Here is the time-frequency representation (spectrogram) of a rolling-element bearing's vibration measurement. Classify the bearing condition as one of: normal, inner_race, outer_race, ball.
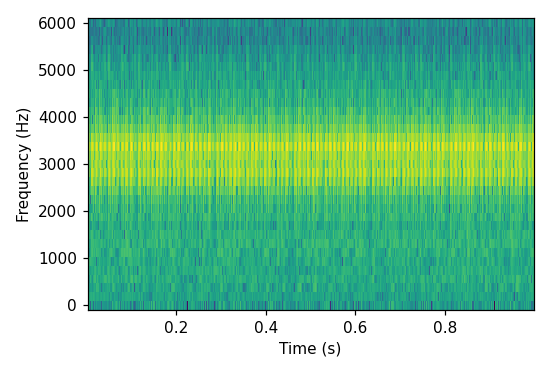
Answer: outer_race